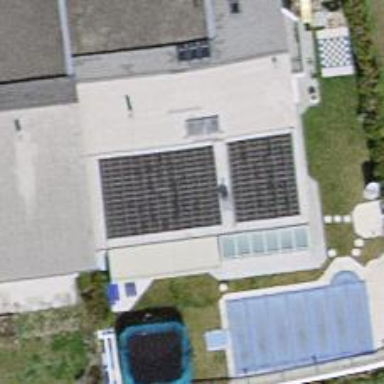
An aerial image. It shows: Solar power generator using photovoltaic panels.